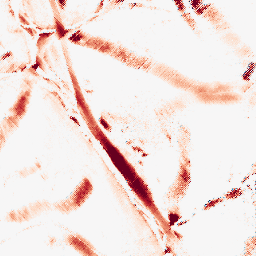
Category: morphological
Decomposition family: morphological_diamond
Decomposition parameters: operation: opening
radius: 15
Upsampling method: regularized
Upsampling parameters: scale: 4
lambda_reg: 0.1
Upsampling scale: 4